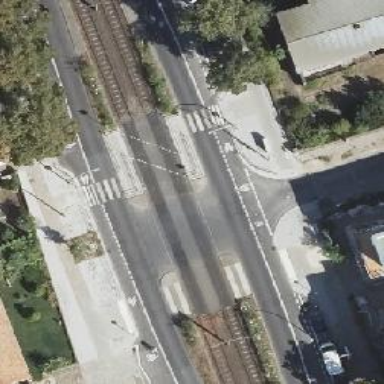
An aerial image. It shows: Tram level crossing on the railway.